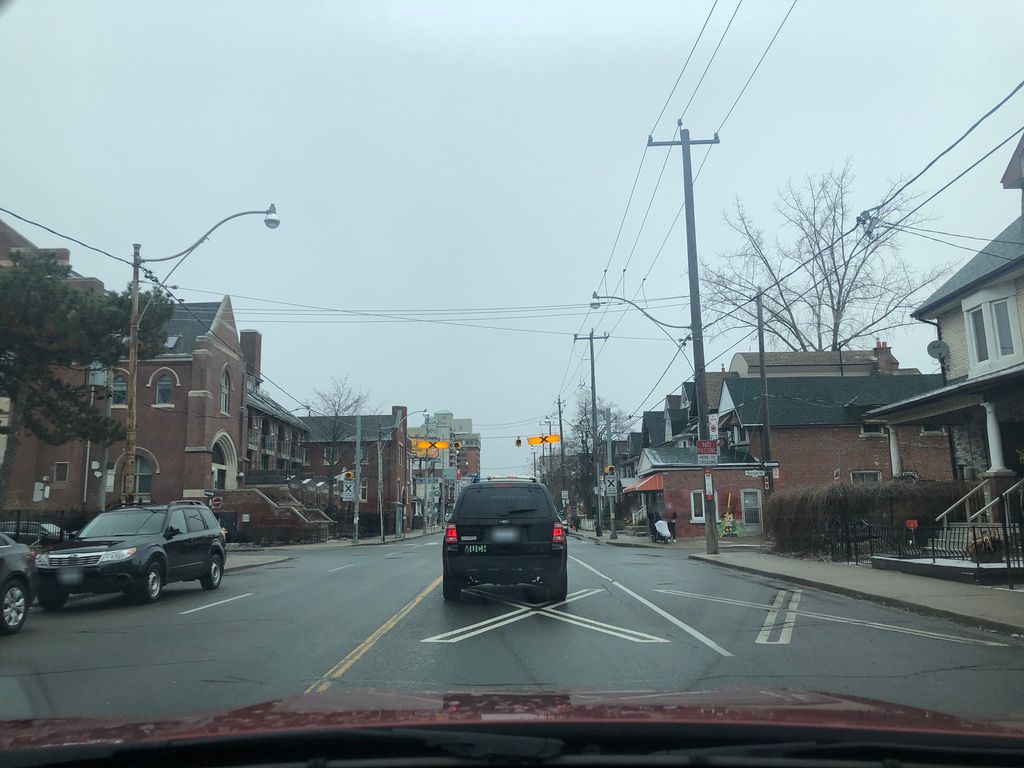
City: toronto